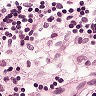
Metastatic tissue present: no